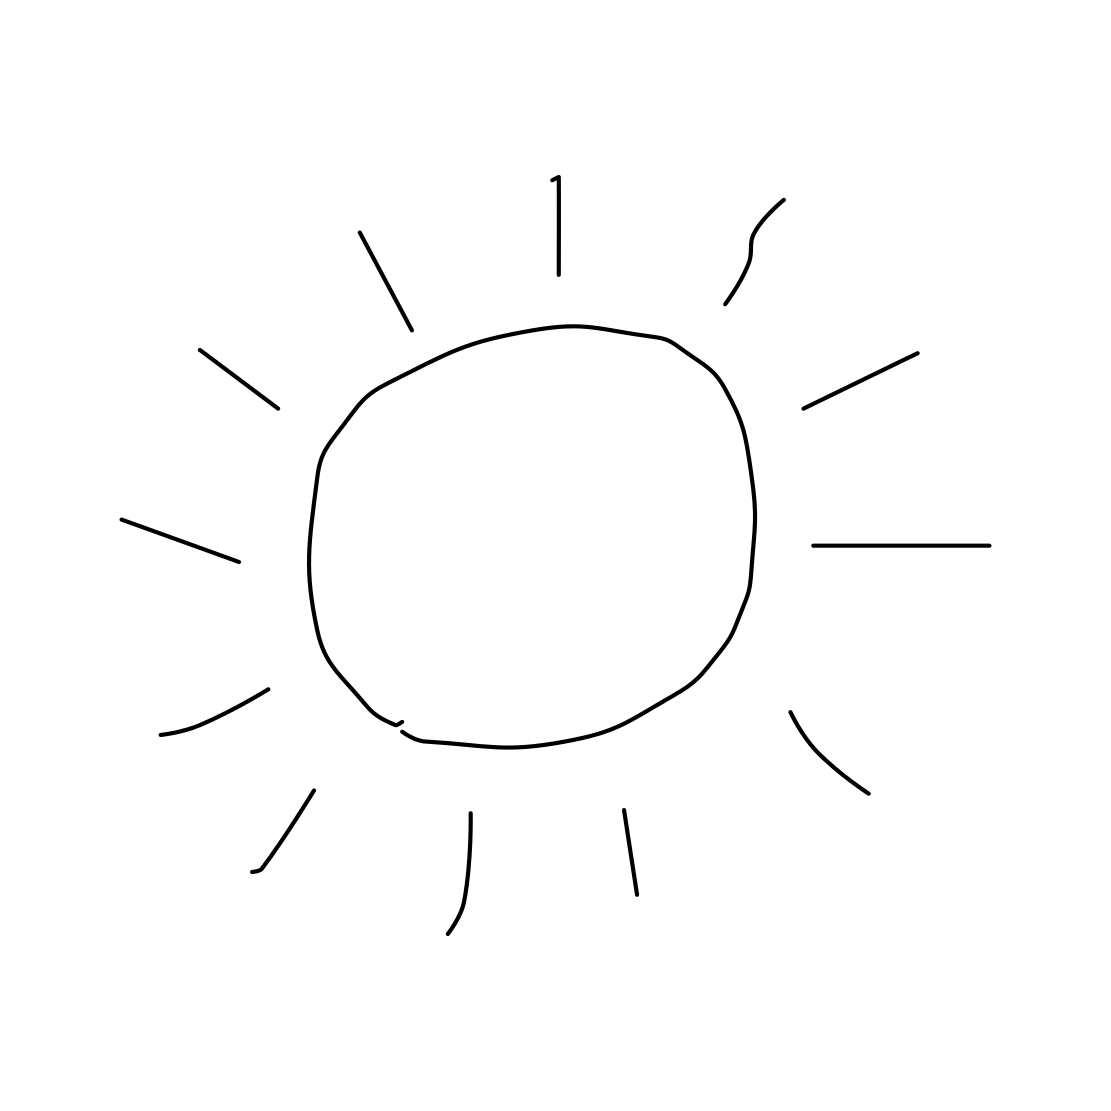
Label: sun